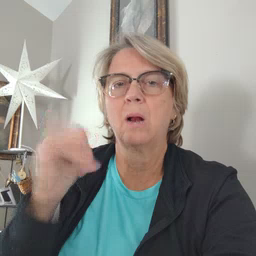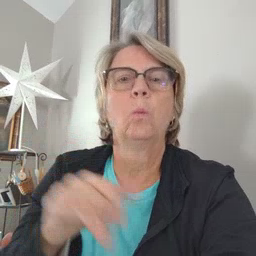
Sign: yellow